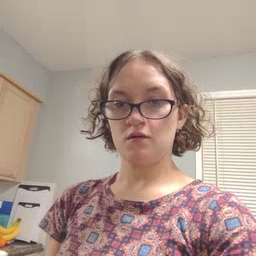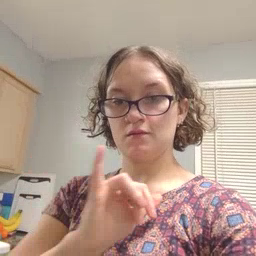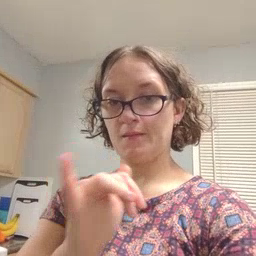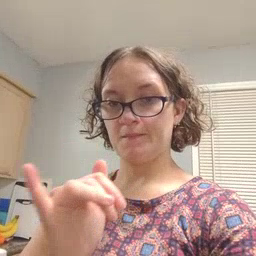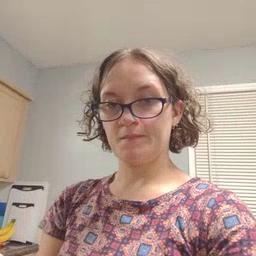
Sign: same